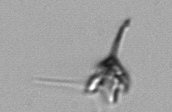
Label: Pyramimonas_longicauda